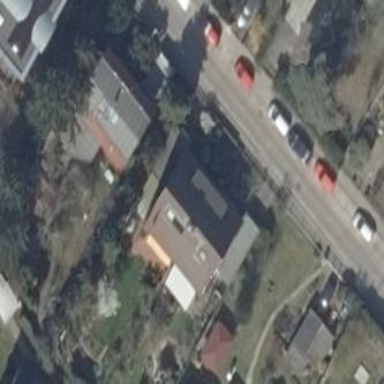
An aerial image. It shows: Semidetached house with gabled roof.